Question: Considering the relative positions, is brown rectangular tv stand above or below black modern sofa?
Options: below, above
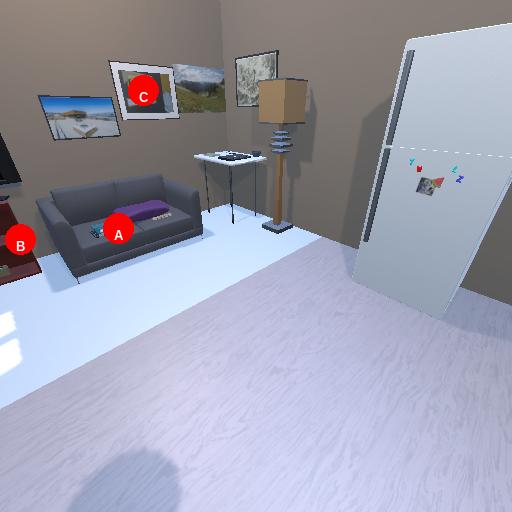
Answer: below